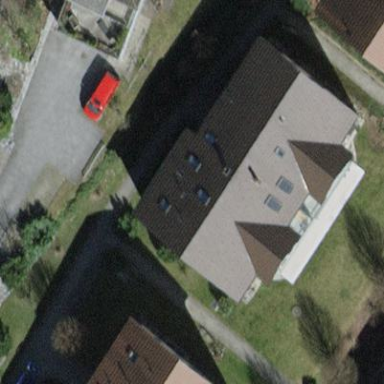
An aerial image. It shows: Simple and straightforward house.